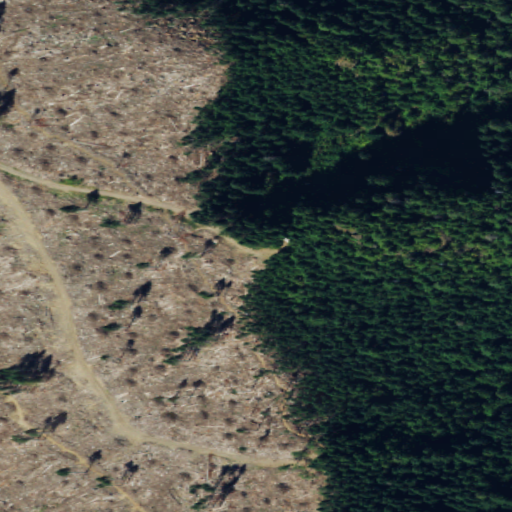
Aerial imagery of mountain in Washington named Rattlesnake Mountain containing evergreen forest, shrub, and grassland